Question: Currently i'm digging a bit into Backbone.js and i wonder why i have to chain '$el' (after render()) while i'm creating a new instance of my 'listItemView'.
'''
// autoCompleteView.js
/**
* Create a new instance of {listItem} and
* append it to result list.
*
* @param item
* @see listItem
* @private
*/
_addResultListItem: function (item) {
this.$el.append(
new this.listItem({
model: item,
parent: this
}).render().$el
);
}
'''
## Update:
### Render method
'''
// autoCompleteView.js
render: function () {
// bind events
this.input
.keyup(this.keyup.bind(this))
.keydown(this.keydown.bind(this))
.after(this.$el);
return this;
}
'''
### ItemView
'''
// autoCompleteItemView.js
var AutoCompleteItemView = Backbone.View.extend({
tagName: "li",
events: {
"click": "select"
},
render: function () {
this.$el.append( Mustache.to_html( Template, this.model.toJSON() ) );
return this;
},
select: function () {
this.options.parent.hide().select(this.model);
return false;
}
});
return AutoCompleteItemView;
'''
### console.log(new this.listItem({model: item, parent: this}).render());

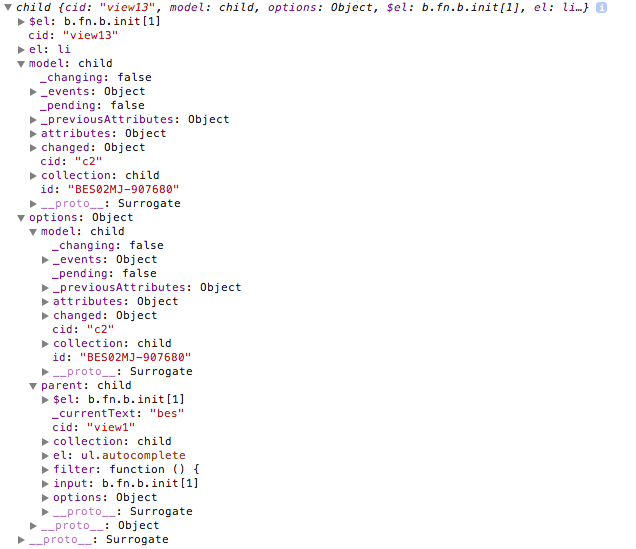
Answer: 'el' and '$el' (jQuery wrapped el) are the DOM Element that the view represents.
When you render, you insert/append your output to those elements.
The often used 'view.$el.append(otherView.render().$el)' results from the convention (used in many examples) that render returns the view itself and the need that a view needs to be rendered, before it contains the desired content.
There is no need to chain this, you can also separate it into two statements 'otherView.render()' and 'view.$el.append(otherView.$el)'.